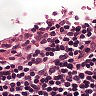
Metastatic tissue present: no